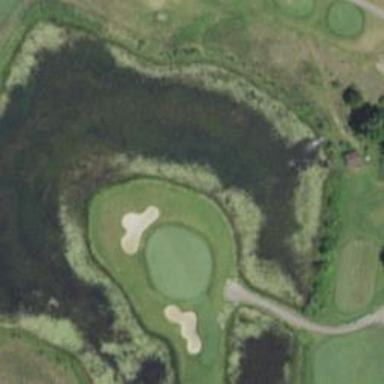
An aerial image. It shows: View of golf hole.